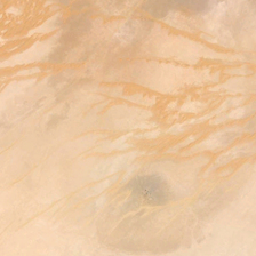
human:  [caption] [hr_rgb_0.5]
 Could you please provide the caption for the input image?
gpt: The ground is red and there are some small balls on it.

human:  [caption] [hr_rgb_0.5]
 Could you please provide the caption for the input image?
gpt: the ground is red with some pellets.

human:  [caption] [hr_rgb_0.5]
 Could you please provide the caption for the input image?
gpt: The floor is red with some pellets.

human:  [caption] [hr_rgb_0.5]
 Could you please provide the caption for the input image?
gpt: The ground is red with some pellets.

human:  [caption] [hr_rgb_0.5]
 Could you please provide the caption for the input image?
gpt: The ground is red and there are some small balls on it.